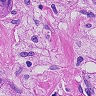
Metastatic tissue present: yes